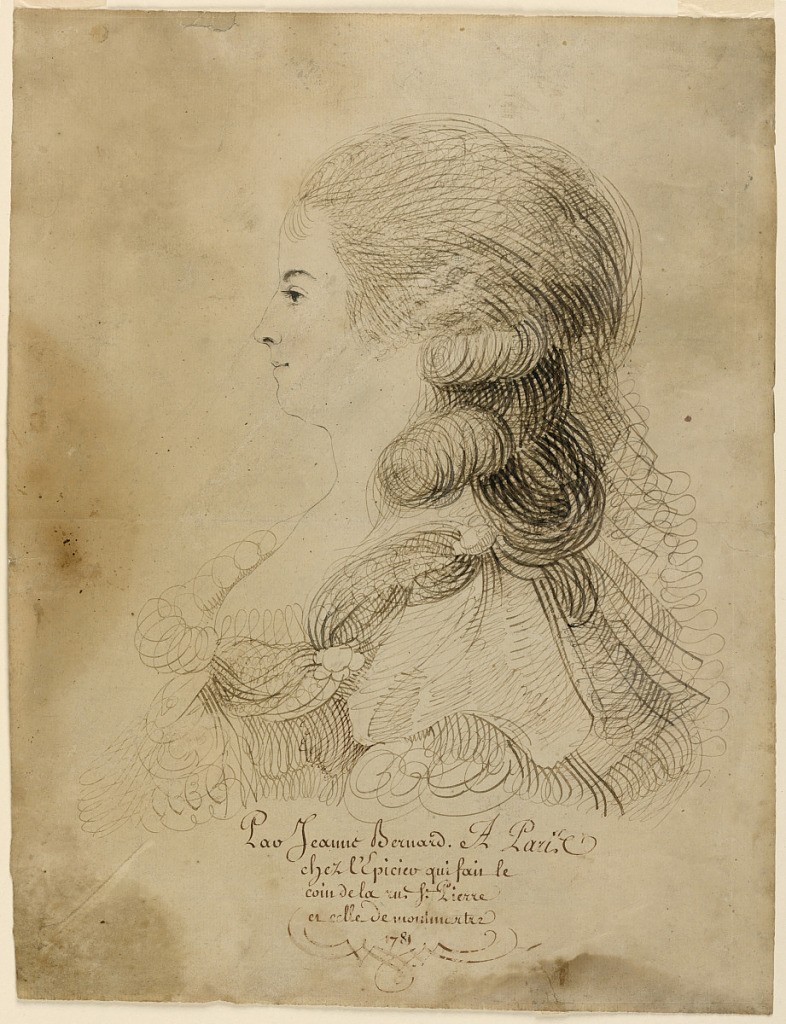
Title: Bust Portrait of a Young Woman
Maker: Jeanne Dabos, French, 1763 – 1842
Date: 1781
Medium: Graphite, pen and ink on paper
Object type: Drawing
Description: Shown in profile turned toward left. Verso: Forepart of the profile of the same woman.